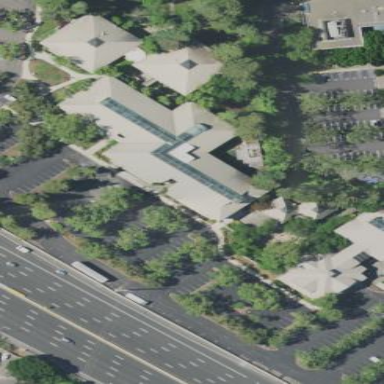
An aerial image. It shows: Building with gabled roof.